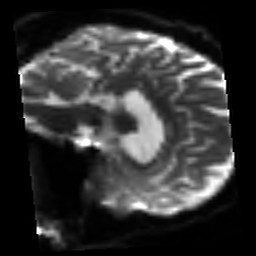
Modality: sbref
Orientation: sagittal
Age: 40
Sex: male
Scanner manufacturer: siemens
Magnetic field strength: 3 T
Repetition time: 3.2 s
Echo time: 0.081 s